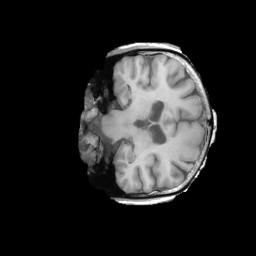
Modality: T1w
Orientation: coronal
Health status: ill
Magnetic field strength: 3 T